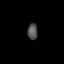
Tissue: skin
Cell type: Epithelial cells
Senescence score: 0.2567
Nuclear area (px): 159
Mean DAPI intensity: 81.906